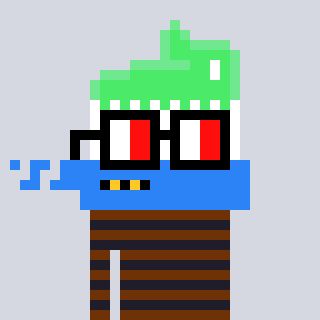
a pixel art character with square glasses with black frames and red eyes, a toothbrush-shaped head and a grayscale-colored body on a cool background